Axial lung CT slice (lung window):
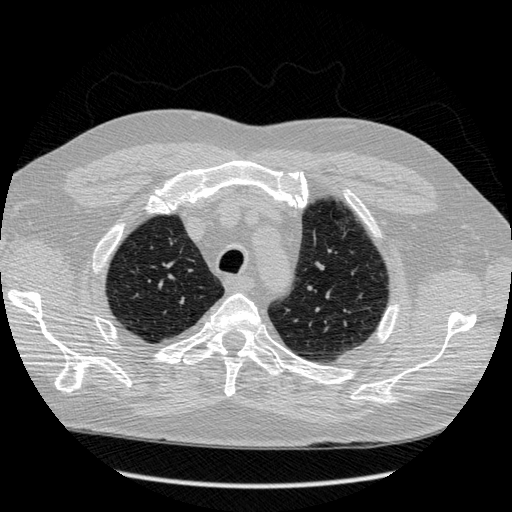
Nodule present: no